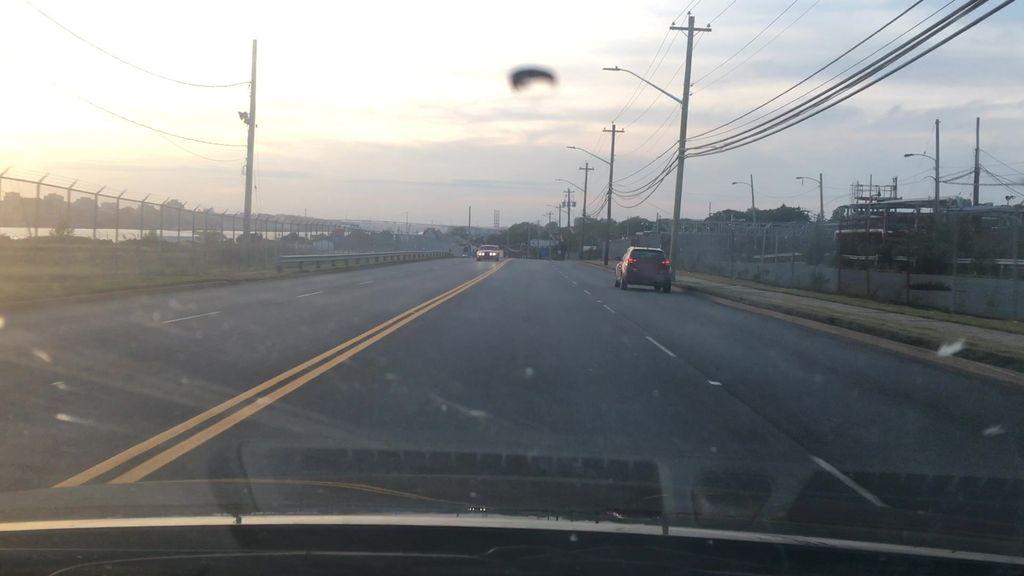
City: halifax